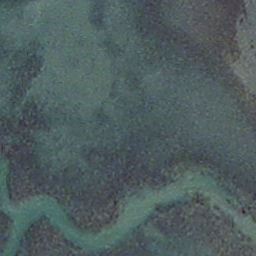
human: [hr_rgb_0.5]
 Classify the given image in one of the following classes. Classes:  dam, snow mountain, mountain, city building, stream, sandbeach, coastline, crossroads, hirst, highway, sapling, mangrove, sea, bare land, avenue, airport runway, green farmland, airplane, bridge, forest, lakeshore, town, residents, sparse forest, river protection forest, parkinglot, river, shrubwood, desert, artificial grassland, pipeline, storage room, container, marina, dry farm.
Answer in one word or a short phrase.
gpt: stream